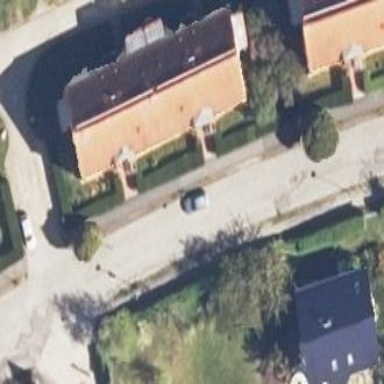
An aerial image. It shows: Image showing building with apartments.